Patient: sex M, age 64
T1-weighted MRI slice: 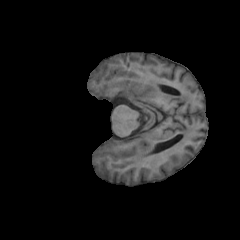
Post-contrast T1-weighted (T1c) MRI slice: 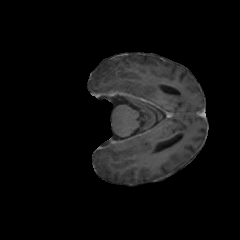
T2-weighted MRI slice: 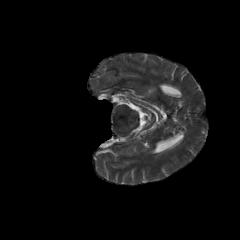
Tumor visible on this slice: no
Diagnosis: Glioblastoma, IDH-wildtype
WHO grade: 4